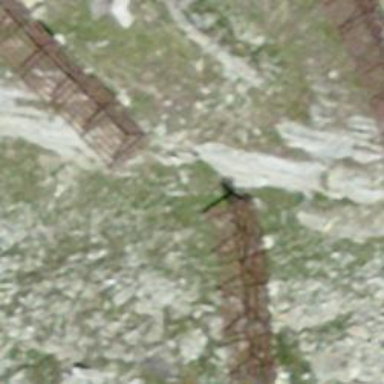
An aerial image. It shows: Snow fence.